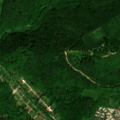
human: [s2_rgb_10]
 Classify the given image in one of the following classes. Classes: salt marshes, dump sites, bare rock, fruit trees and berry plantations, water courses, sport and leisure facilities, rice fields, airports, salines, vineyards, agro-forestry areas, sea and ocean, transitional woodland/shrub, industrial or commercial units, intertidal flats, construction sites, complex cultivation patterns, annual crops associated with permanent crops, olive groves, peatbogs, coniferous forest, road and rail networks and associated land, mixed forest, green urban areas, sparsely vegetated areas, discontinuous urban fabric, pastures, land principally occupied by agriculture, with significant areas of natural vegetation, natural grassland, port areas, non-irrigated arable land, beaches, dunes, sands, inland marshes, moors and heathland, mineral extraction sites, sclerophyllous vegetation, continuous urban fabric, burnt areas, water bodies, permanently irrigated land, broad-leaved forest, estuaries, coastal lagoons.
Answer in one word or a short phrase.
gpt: discontinuous urban fabric, broad-leaved forest